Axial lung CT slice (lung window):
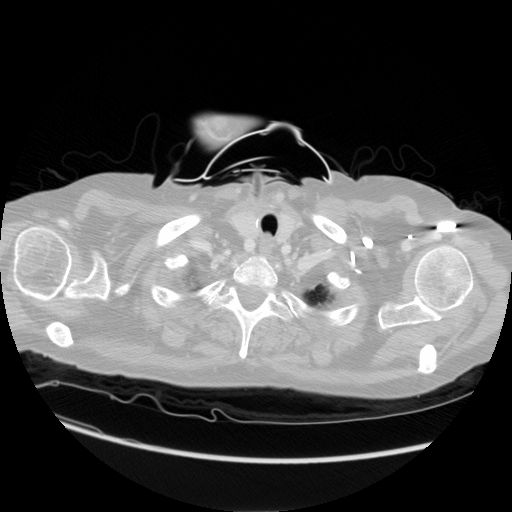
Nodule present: no